Question: I have a table in my database :

And I'm using MySQL to insert/update/create info however the time it takes to execute queries is slow example:
First when a user runs my app it verifies they can use it by retrieving all IPs from the db with
'''
SELECT IP FROM user_info
'''
Then using a while loop if the IP is in the db do another query:
'''
"SELECT Valid FROM user_info WHERE IP='".$_SERVER['REMOTE_ADDR']."'""
'''
If Valid is 1 then they can use it otherwise they can't however if their IP is not found in the db it creates a new entry for them using
'''
"INSERT INTO user_info (IP,First) VALUES ('".$_SERVER['REMOTE_ADDR']."','".date("Y/m/d") ."')")"
'''
Now this first script has finished it accesses another - this one was supposed to update the db every minute however i don't think i can accomplish that now ; the update query is this:
'''
"UPDATE user_info SET Name='".$Name."', Status='".$Status."', Last='".$Last."', Address='".$Address."' WHERE IP='".$_SERVER['REMOTE_ADDR']."'")"
'''
All together it takes average
My question is how do i speed up mysql queries? I've read about indexes and how they can help improve performance but i do not fully understand how to use them. Any light shed on this topic would help.
Nubcake
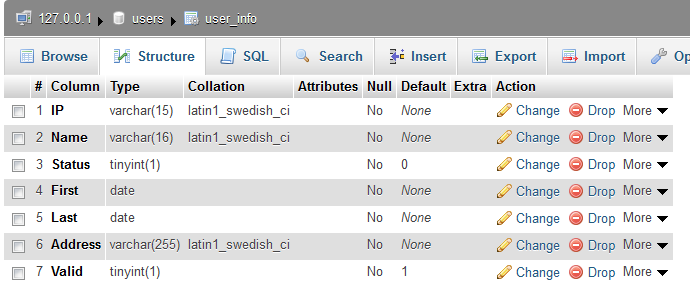
Answer: Indexes will become very important as your site grows, but they won't help when you have only in your table and it cannot be the reason why your queries take so long. You seem to have some sort of fundamental problem with your database. Maybe it's a latency issue.
Try starting with some simpler queries like 'SELECT * FROM users LIMIT 1' or even just 'SELECT 1' and see if you still get bad performance.